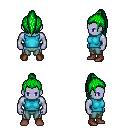
a pixel art fantasy rpg character, male body template, dark elf, purple skin, teal sleeveless shirt, teal pants, green long topknot hairstyle, brown shoes, four views (front, back, left, right), 2x2 character sprite sheet, small pixel art, hard edges, no anti-aliasing